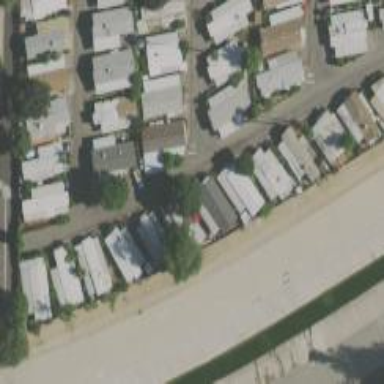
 commonly found in mobile home or trailer park roadways."